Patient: sex M, age 44
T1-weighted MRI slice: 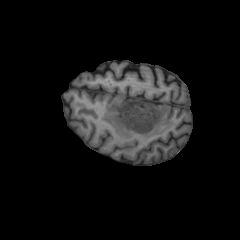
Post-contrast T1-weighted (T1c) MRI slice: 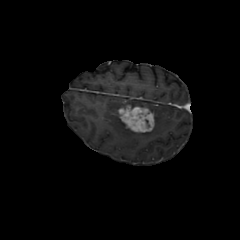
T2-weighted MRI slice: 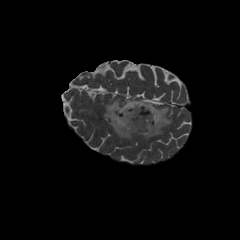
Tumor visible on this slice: yes
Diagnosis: Glioblastoma, IDH-wildtype
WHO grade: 4